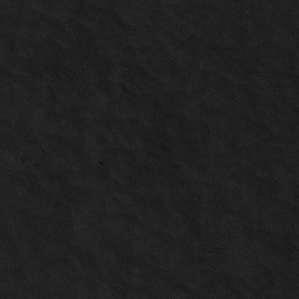
Label: non_frost